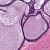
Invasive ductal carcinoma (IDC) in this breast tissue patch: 0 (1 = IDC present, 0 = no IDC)